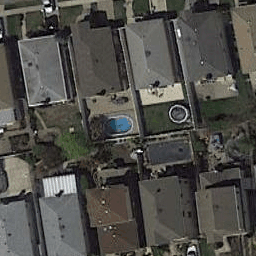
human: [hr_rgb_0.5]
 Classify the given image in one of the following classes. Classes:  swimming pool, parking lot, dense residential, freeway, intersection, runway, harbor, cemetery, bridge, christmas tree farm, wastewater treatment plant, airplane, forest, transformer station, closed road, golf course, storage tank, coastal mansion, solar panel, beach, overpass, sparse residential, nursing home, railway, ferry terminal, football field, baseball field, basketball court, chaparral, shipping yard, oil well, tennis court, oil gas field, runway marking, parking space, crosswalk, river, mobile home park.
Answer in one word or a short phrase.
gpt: dense residential